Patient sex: M
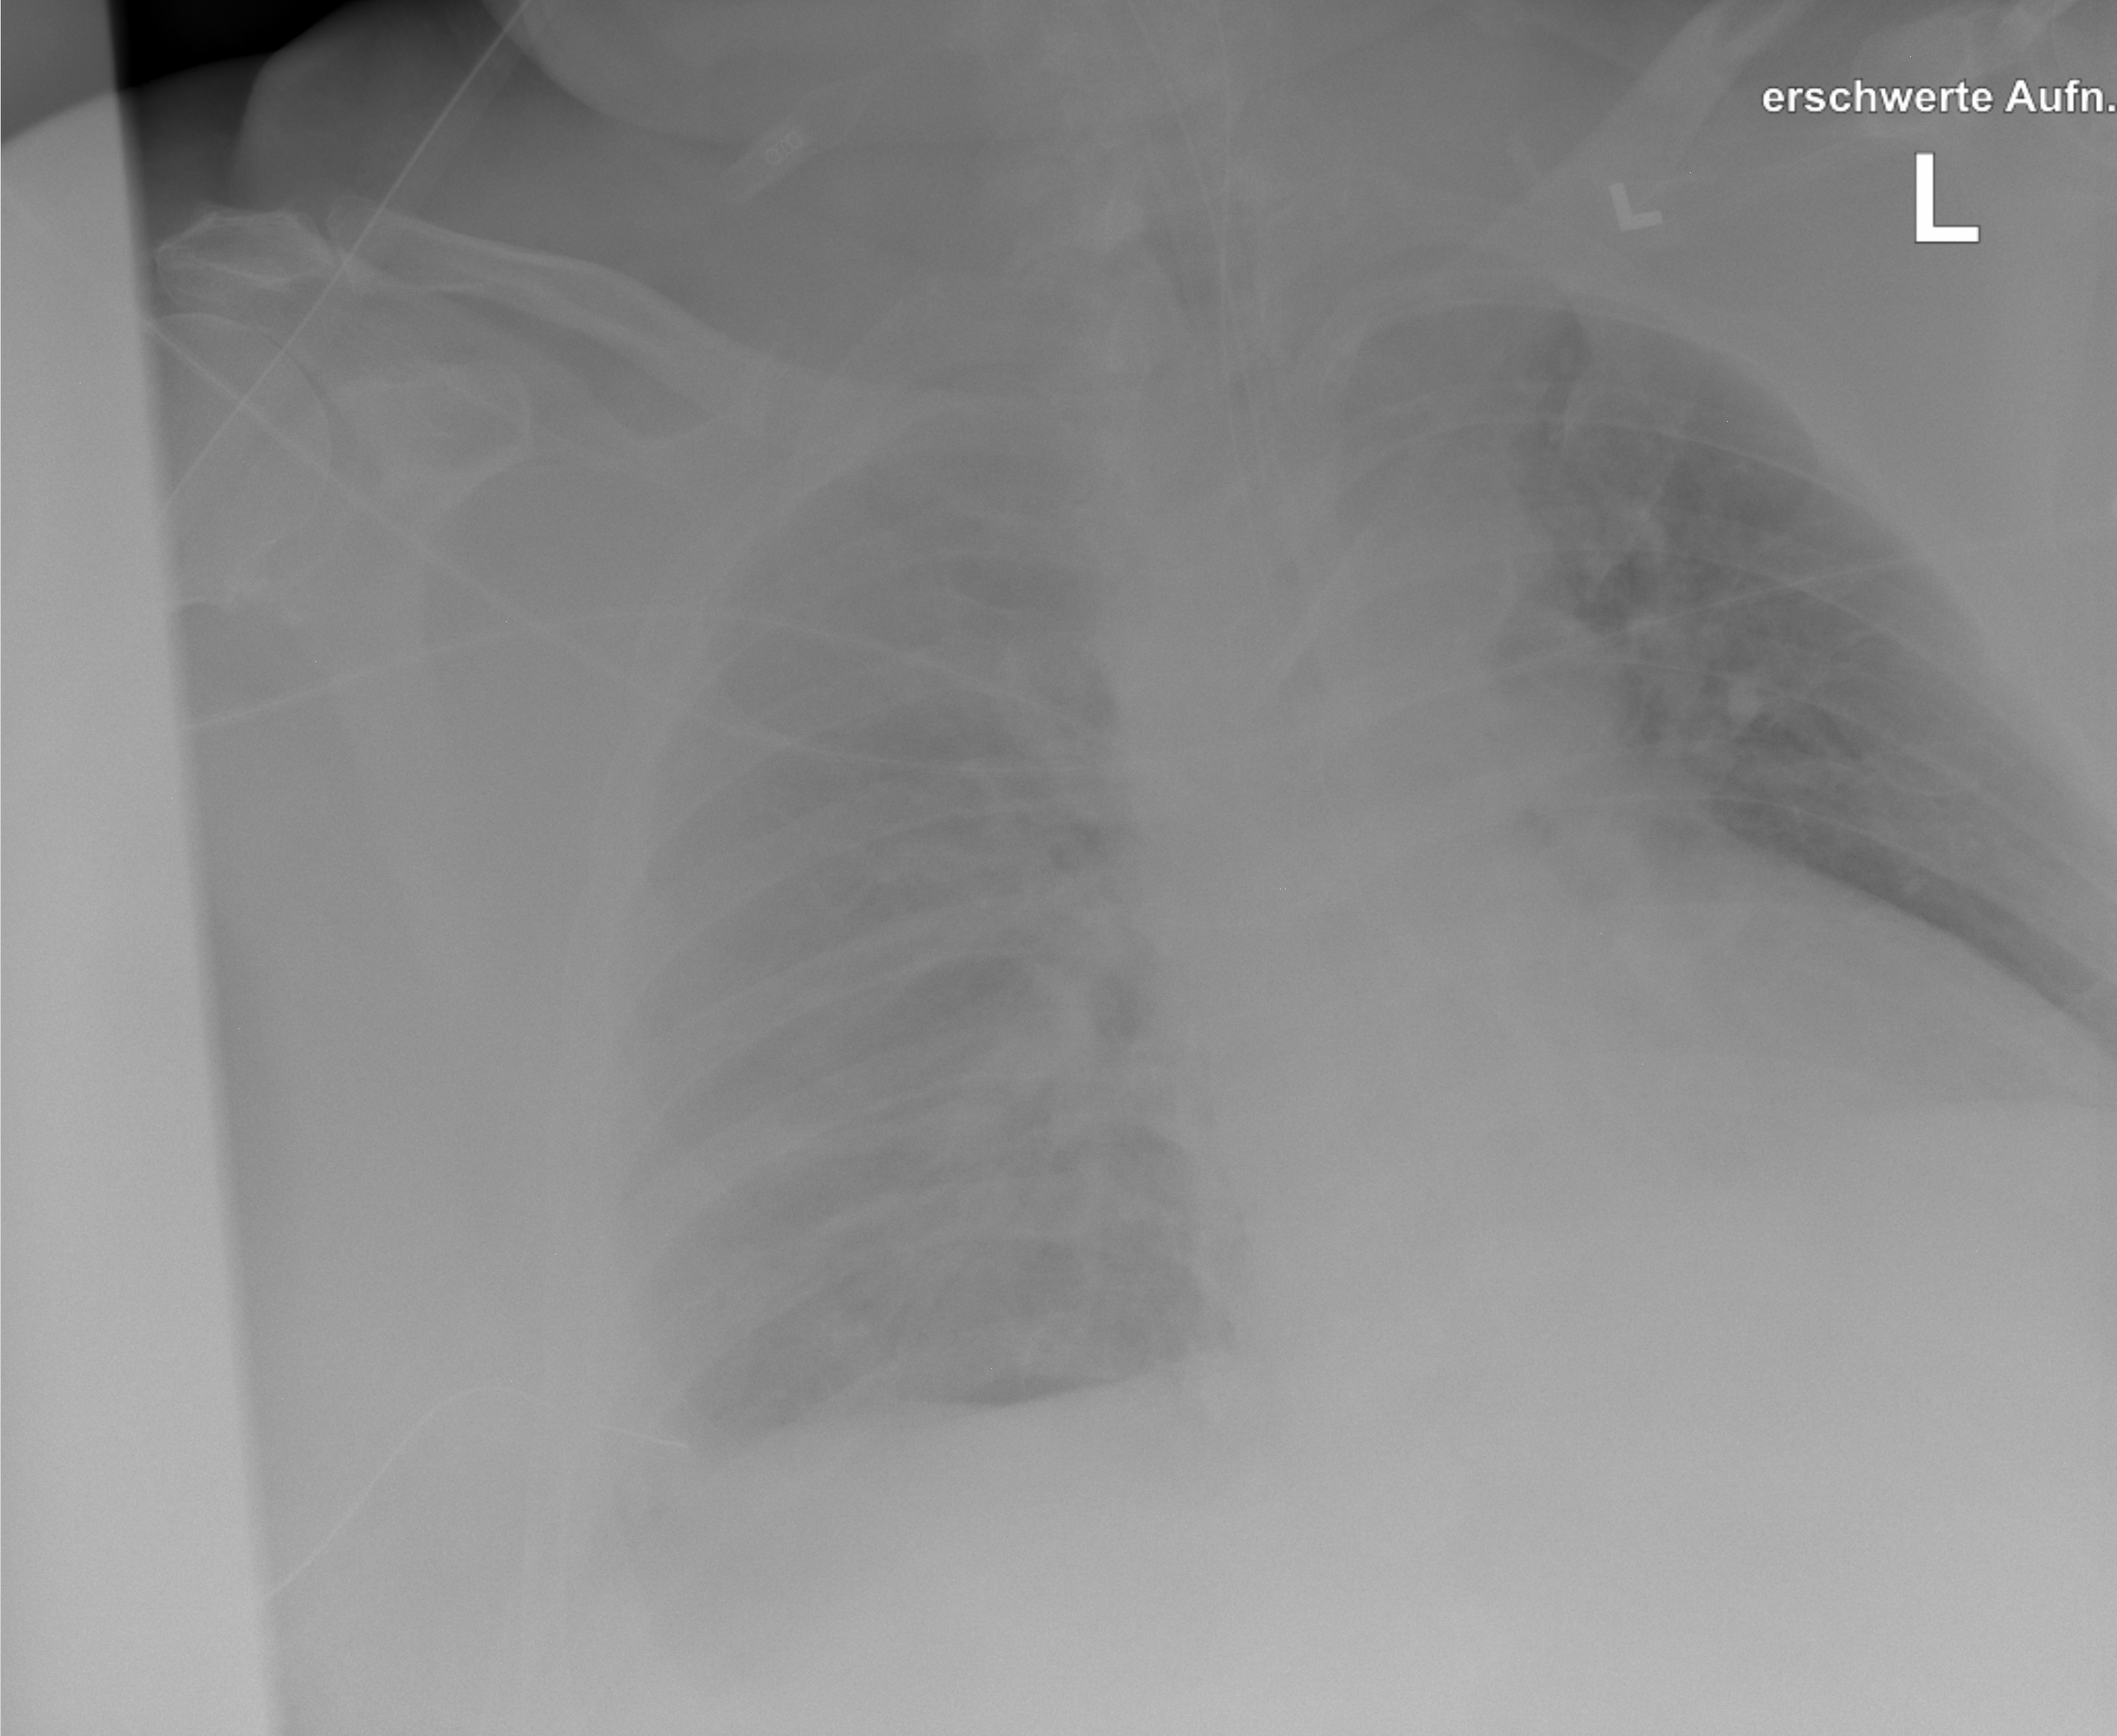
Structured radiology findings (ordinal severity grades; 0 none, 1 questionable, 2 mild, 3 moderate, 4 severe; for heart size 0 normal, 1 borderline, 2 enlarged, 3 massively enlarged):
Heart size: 2
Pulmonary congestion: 2
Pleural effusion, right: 2
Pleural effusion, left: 0
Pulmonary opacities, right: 0
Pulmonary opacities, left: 0
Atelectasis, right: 2
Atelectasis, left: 0